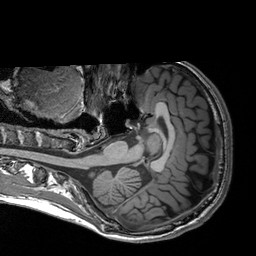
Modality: T1w
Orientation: axial